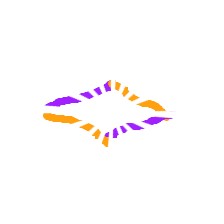
Shape: rhombus